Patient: sex F, age 52
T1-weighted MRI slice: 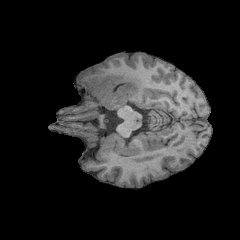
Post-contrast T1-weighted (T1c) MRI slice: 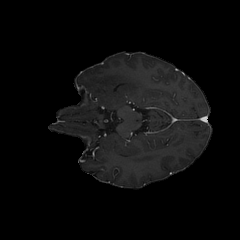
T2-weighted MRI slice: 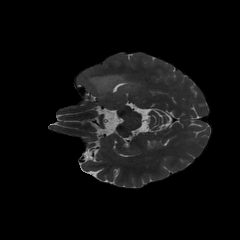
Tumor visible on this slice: yes
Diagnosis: Glioblastoma, IDH-wildtype
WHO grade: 4